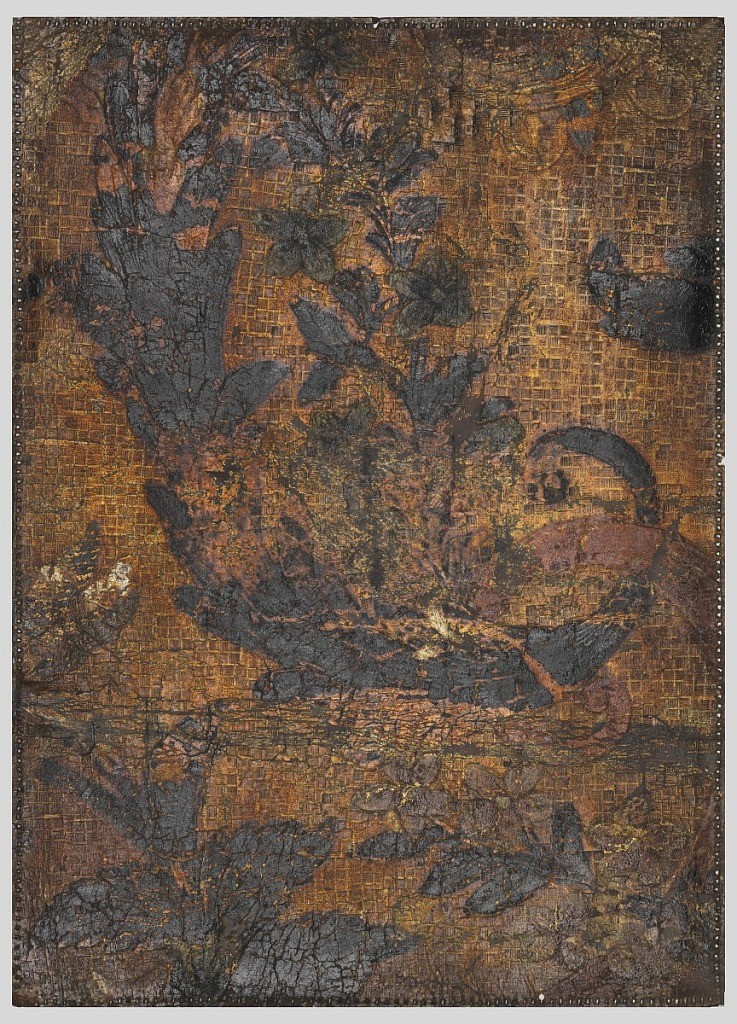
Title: Sidewall
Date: ca. 1700
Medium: Leather, stamped, silvered, painted
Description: Diapered field of varnished silver, green foliage, red and blue flowers. Silver field.